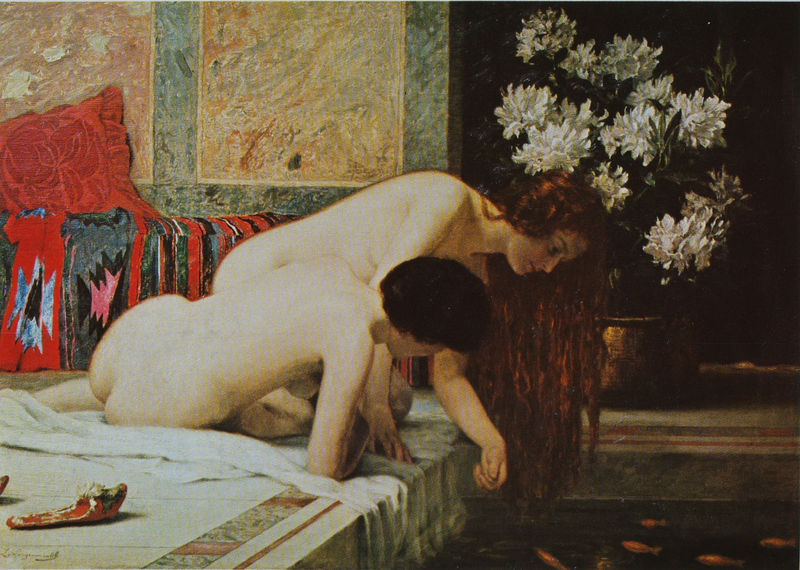
Titel: Fischende Mädchen
Künstler: Ludwig von Langenmantel
Standort: München
Institution: Kay Tangermann
Schlagwörter: akt, blau, blätter, gemälde, hand, haut, körper, nackt, wasser, weiß, akte, frauen, gelb, grün, teich, blume, blumen, braun, brust, bunt, busen, damen, finger, frau, grau, haar, hintergrund, licht, marmor, nacht, orange, profil, rücken, schwarz, stützen, szene, tür, blüten, rot, tuch, malerei, muster, teppich, wand, arme, falten, gesicht, lang, hände, innenraum, schauen, vorhang, boden, haare, interieur, stoff, decke, borte, england, locken, rosa, genre, kreis, rund, bassin, vase, blumentopf, farbig, gesäß, hintern, liebe, sofa, liegen, blumenvase, zwei, beobachten, schuhe, rand, blue, cushion, kissen, oil, pillow, red, white, women, arm, black, carpet, dark, female, friends, girls, gold, green, grey, hair, interior, jugendstil, ladies, lady, nose, painting, polster, robe, wall, woman, gestreift, handtuch, streifen, bed, bett, blanket, flowers, looking, pattern, pink, stuck, brown, floor, plant, stufe, marmoriert, bad, rothaarig, spiel, diwan, orient, schwimmen, nakt, füttern, becken, kupfer, schuh, lilie, betrachten, badetuch, liege, aquarium, topfpflanze, harem, pantoffel, türkisch, rote haare, putz, flower, flesh, man, naked, nude, nudes, nudity, skin, toff, girl, red hair, water, boy, drawing, shawl, color, impressionism, fabric, mouth, textiles, romantic, romanticism, wasserbecken, couple, hausschuhe, pantoffeln, movement, fische, breast, kessel, marble, two people, goldfische, leaves, muse, schwimmbad, art, back, bend, butt, shoe, shoes, watching, pantinen, form, cloth, pond, slippers, bathing, fischbecken, fischteich, fish, goldfisch, hadtuch, imitiert, musters, mustet, pool, rhododendron, sandal, towel, twich, überworf, leaf, long, long hair, pale, redhead, stripes, lying, canvas, colour, paint, bathers, staring, bassain, neoclassical, erotic, langhaarig, exotic, oriental, orientalism, lovers, intimate, mosaic, bottom, porcelain, tiles, t-shirts, kurzhaarig, fishes, tile, bath, tub, couch, offene haare, white flower, impressionismus, jasmin, platform, ivory, sex, two women, brunette, pont, buttock, orientalismus, goldfish, century, laying, petals, woman and man, 1890, buttocks, odalisque, slipper, grey', goldfishes, young couple, red pillows, on bed, turn, carara, naked beauties, two beauties, two naked, m#dchen, laken, fnackt, paneoffel, wase, topf, seraglio, skil, wommen, flats, white flowers, necks, ölgemälde, goldfih, laves, navajo, red pillow, türkisches bad, initmate, red slippers, orientmode, teich haare, koi, shues, whatter, beautirful, mivement